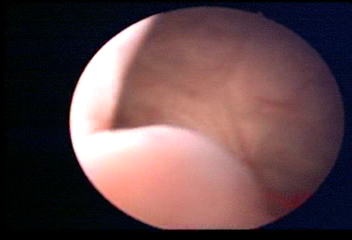
Modality: WLC
Class: Normal mucosa
Bladder cancer association: No